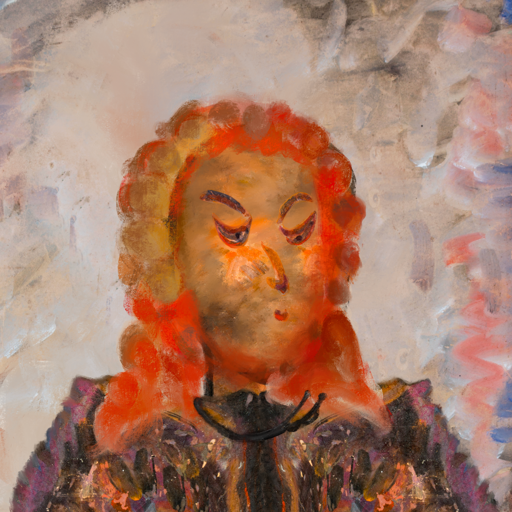
Background: Roy_Bahadur, Head And Neck Side: Gypsy_Queen, Face Side: Hypocrite, Bust: Gypsy_Queen, Hair Side: Rupkatha, Head Accessory: Blank, Second Necklace: Blank, Necklace: Orphan, Baby: Blank